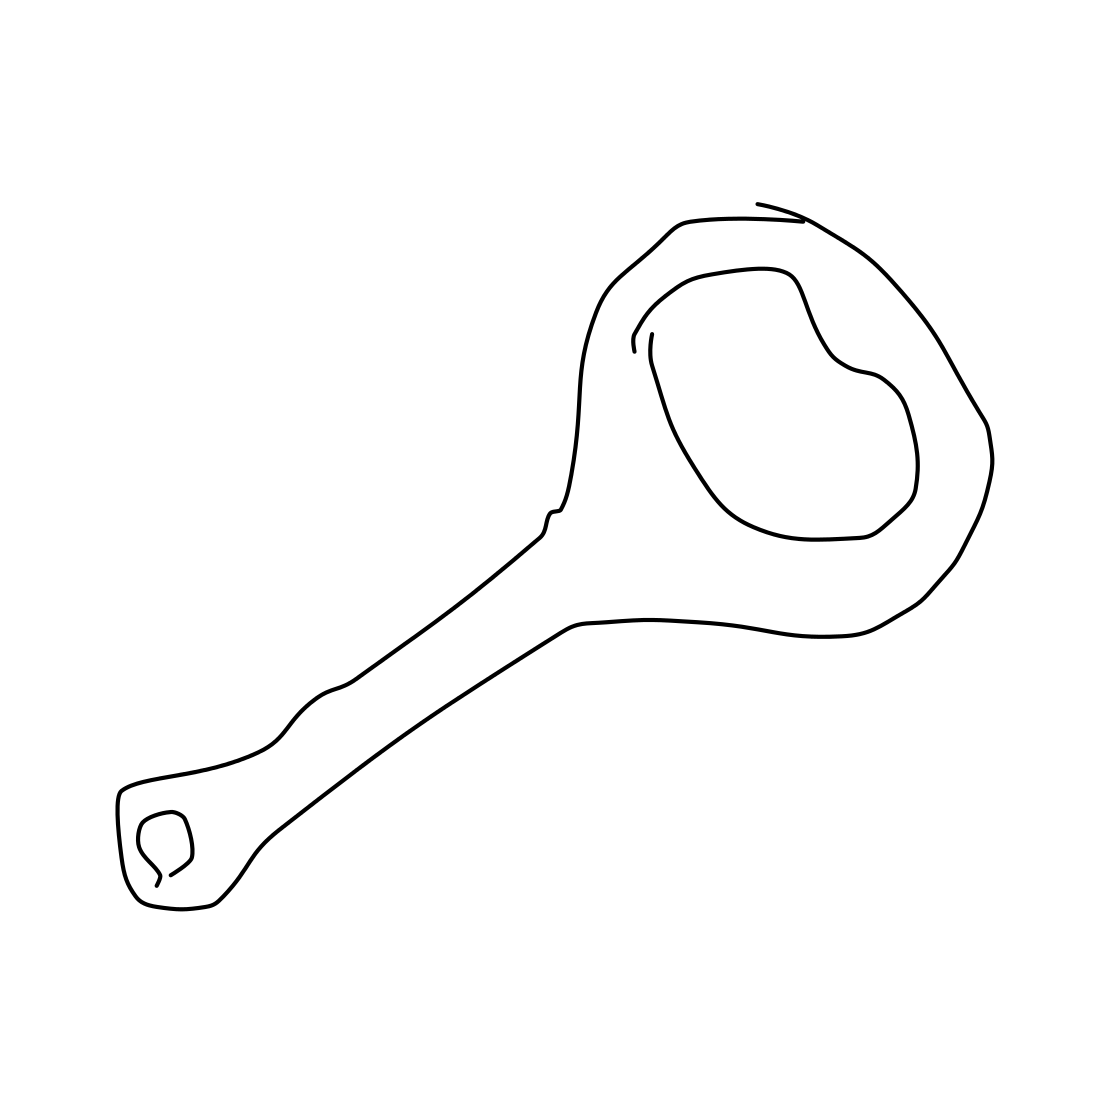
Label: bottle opener